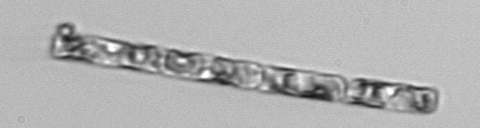
Label: Guinardia_delicatula